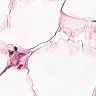
Metastatic tissue present: no